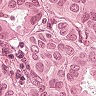
Metastatic tissue present: yes